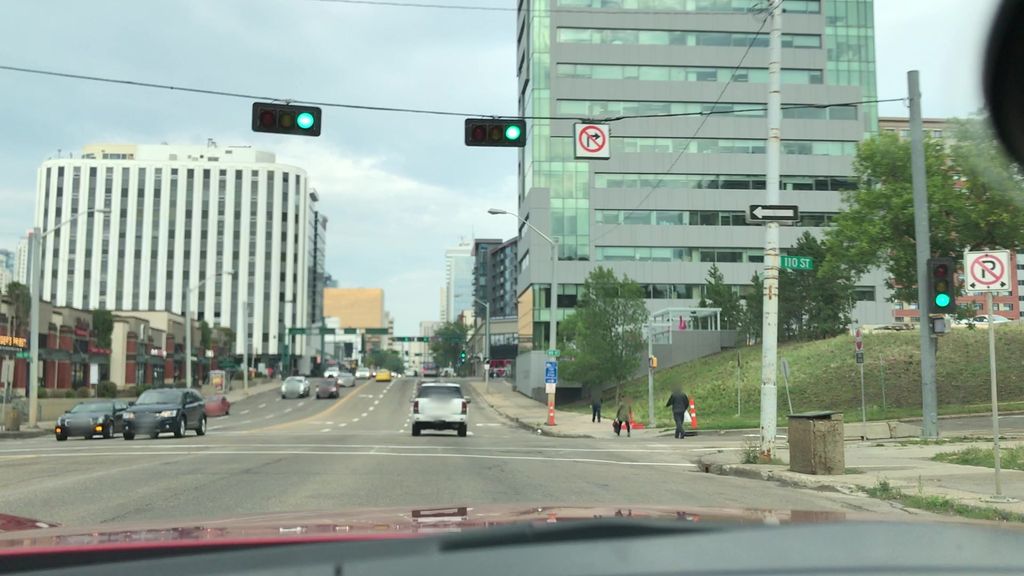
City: edmonton